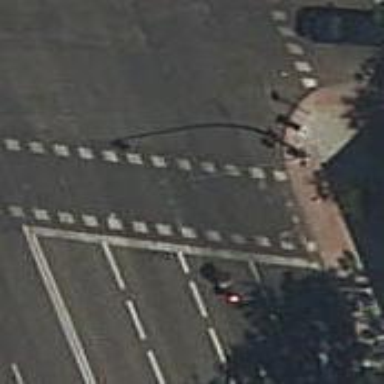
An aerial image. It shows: Road crossing with traffic signals.